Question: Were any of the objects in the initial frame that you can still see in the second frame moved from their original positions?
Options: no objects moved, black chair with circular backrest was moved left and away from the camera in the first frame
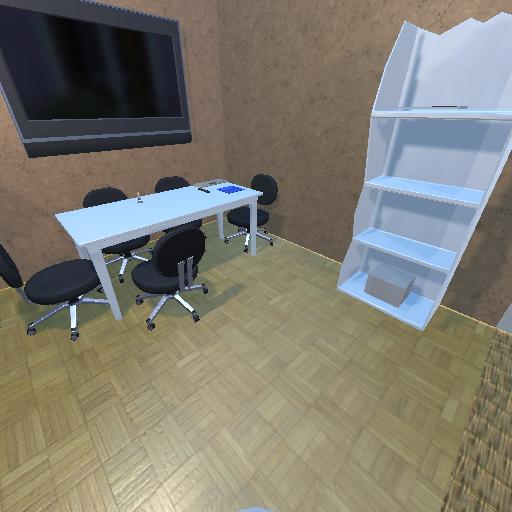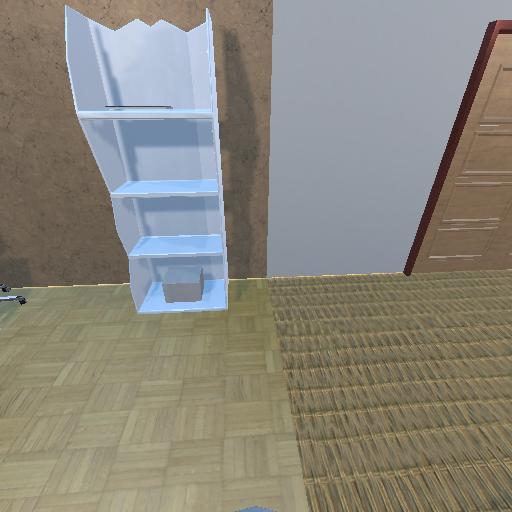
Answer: no objects moved